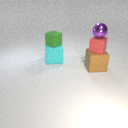
large cyan rubber cube below small green rubber cube